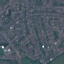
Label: Residential